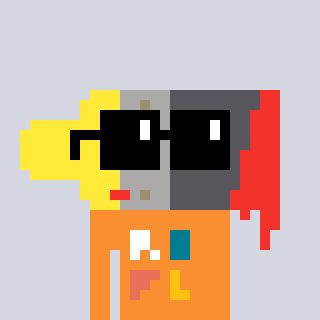
a pixel art character with square black sunglasses, a paintbrush-shaped head and a orange-colored body on a cool background